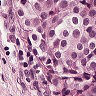
Metastatic tissue present: yes